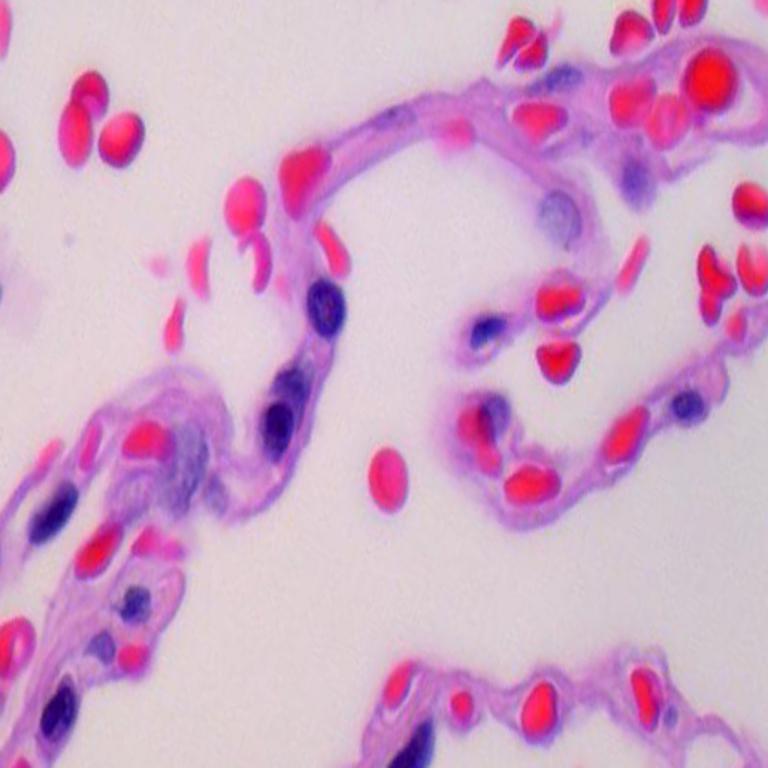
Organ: lung
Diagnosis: benign